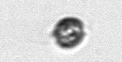
Label: Dinophyceae